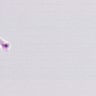
Metastatic tissue present: no